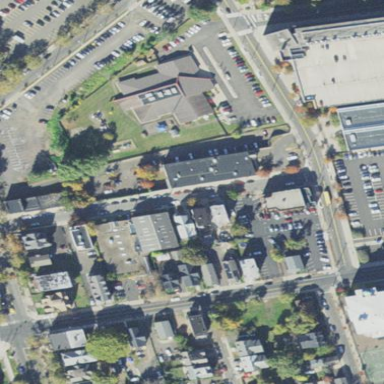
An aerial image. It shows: Sidewalk.